Field crop: maize
Growth stage: 2
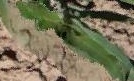
Species: maize